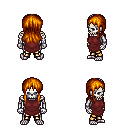
a pixel art fantasy rpg character, male body template, skeleton, maroon tunic, gold greaves, dark blonde unkempt hairstyle, four views (front, back, left, right), 2x2 character sprite sheet, small pixel art, hard edges, no anti-aliasing